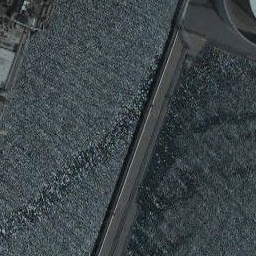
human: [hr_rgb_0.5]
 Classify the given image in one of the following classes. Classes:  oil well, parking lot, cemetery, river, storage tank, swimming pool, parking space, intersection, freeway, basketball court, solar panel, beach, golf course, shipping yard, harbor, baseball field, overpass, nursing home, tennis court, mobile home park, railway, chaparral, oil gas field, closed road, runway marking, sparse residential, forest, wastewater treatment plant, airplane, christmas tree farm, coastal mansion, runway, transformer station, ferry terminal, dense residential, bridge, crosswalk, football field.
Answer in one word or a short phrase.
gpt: bridge